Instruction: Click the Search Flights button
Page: home
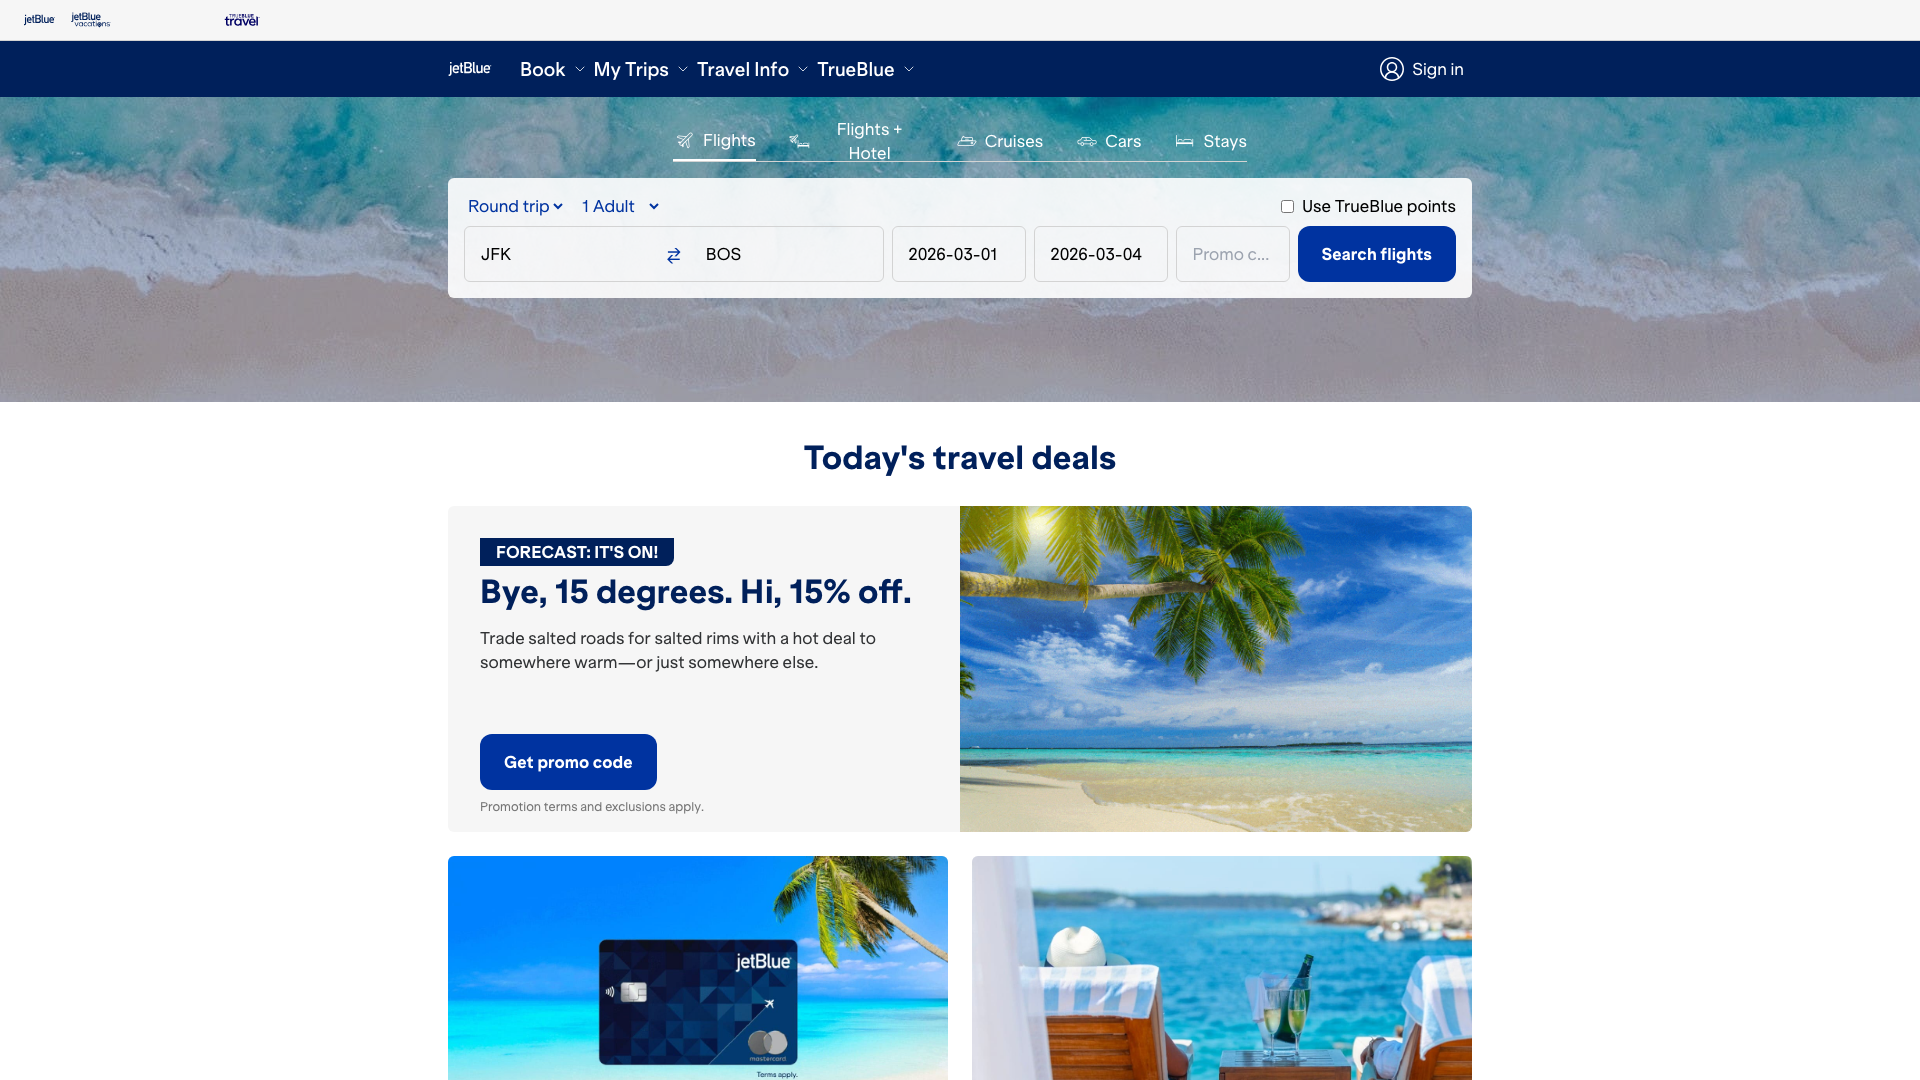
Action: click